Question: Hi I am new to android NavigationManager.
Consider fragments A, B and C conected in nav_graph as shown in the picture.
Basically what I am trying to achieve is to navigate from fragment A directly to C. But when clicking on back button, I want it to behave as if I were first in fragment B.
So A->C, on back buttons: C->B->A
Is there some way, how I could add fragment B to backstack without actually showing it using NavigationManager?
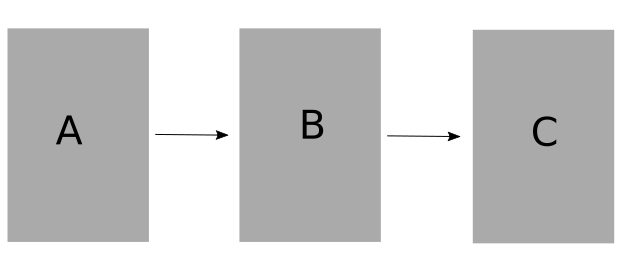
Answer: So it seems I should be more careful when reading documentation. I missed <URL>.
There is mechanism for custom back behavior. All I needed to do was to add this code to fragment C class:
'''
//use onResume if you want to handle orientation change
override fun onCreate(savedInstanceState: Bundle?) {
super.onCreate(savedInstanceState)
val callback = requireActivity().onBackPressedDispatcher.addCallback(this, object :
OnBackPressedCallback(true) {
override fun handleOnBackPressed() {
val options = NavOptions.Builder()
.setPopUpTo(R.id.fragmentC, true)
.build()
navController.navigate(R.id.fragmentB, options)
}
})
}
'''
My mindset was wrong the whole time. I was trying to add B to backstack when launching C. What I had to do instead in fragment C on back button pressed was going forward to B and delete C from backstack.